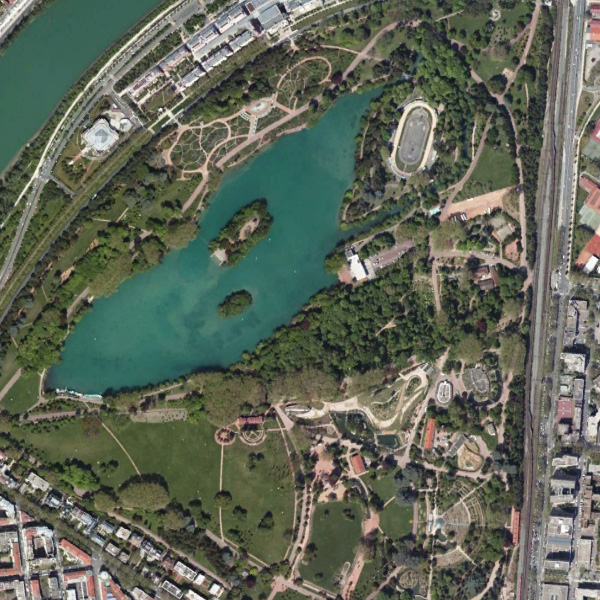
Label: Park